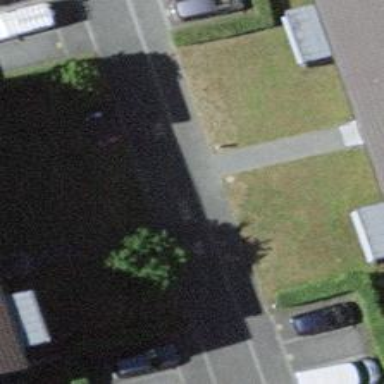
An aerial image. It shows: Footway made of paving stones.